Question: I have a simple form that displays a DataGridView; and I would like to display a second DataGridView object below the first on the same form.
But when i run the code, it only displays the first. When running through the debugger, the form lists that it has both datagridviews linked to it.
'''
System.Windows.Forms.Form form
= new System.Windows.Forms.Form();
form.Size = new System.Drawing.Size(450, 400);
form.Text = "Form";
DataGridView dg = new DataGridView();
dg.AllowUserToAddRows = false;
dg.AllowUserToDeleteRows = false;
dg.AllowUserToOrderColumns = true;
dg.Dock = System.Windows.Forms.DockStyle.Fill;
dg.Location = new System.Drawing.Point(0, 0);
dg.ReadOnly = true;
dg.TabIndex = 0;
dg.DataSource = dt;
dg.Parent = form;
DataGridView dgHangers = new DataGridView();
dgHangers.AllowUserToAddRows = false;
dgHangers.AllowUserToDeleteRows = false;
dgHangers.AllowUserToOrderColumns = true;
dgHangers.Dock = System.Windows.Forms.DockStyle.Fill;
// attempting get the bottom of the first DataGridView() so the second will display below.
dgHangers.Location = new System.Drawing.Point(0, dg.DisplayRectangle.Bottom);
dgHangers.ReadOnly = true;
dgHangers.TabIndex = 1;
dgHangers.DataSource = hangerTable;
dgHangers.Parent = form;
form.ShowDialog();
'''
Form :

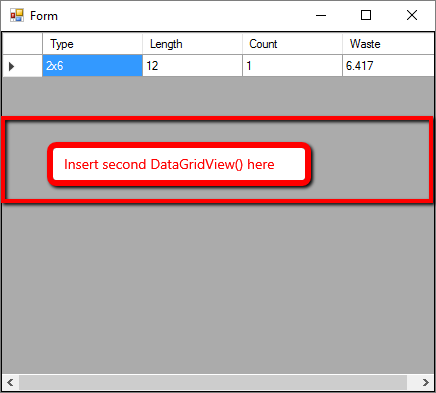
Answer: First : with 'System.Windows.Forms.DockStyle.Fill;' you can not see both dataGrid created ,
So test without this line for your two dataGridView.
Or you can use for the first : 'dg.Dock = System.Windows.Forms.DockStyle.Top;'
and for the second : 'dg.Dock = System.Windows.Forms.DockStyle.Bottom;'
alsoo you can use 'form.Controls.Add(dg);' instead of 'dg.Parent = form;'